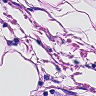
Metastatic tissue present: no